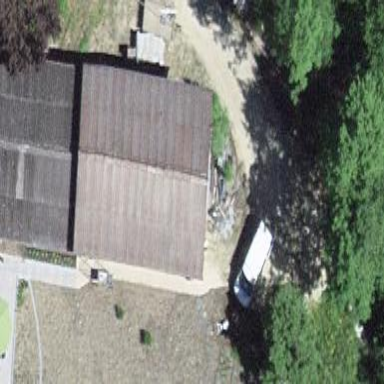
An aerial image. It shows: Garage building.